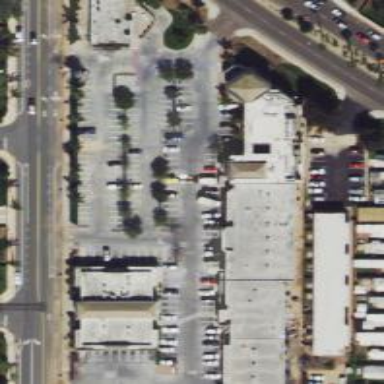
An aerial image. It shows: Retail area.